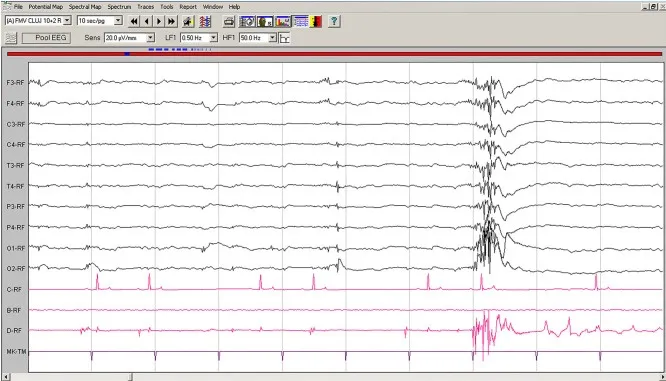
Spontaneous EEG recording of Case No. 1 patient (8-years old male Beagle): Polyspike-slow wave complexes of varying amplitude are seen on all derivations, accompanied by sudden myoclonic contraction of the neck and forelimbs. Low-cut filter: 0.5 Hz; high-cut filter: 50 Hz; speed 10 sec/page; channel C: ECG, bipolar on the chest; channel B: empty; channel D: bipolar, right brachiocephalic muscle. Figure shown at 20 muV/mm. EEG, electroencephalogram; ECG, electrocardiography.
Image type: electrography (eeg)